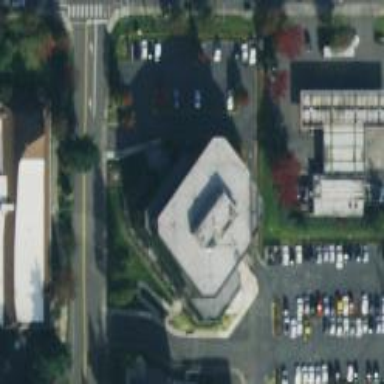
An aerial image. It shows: Government office.